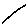
Label: line